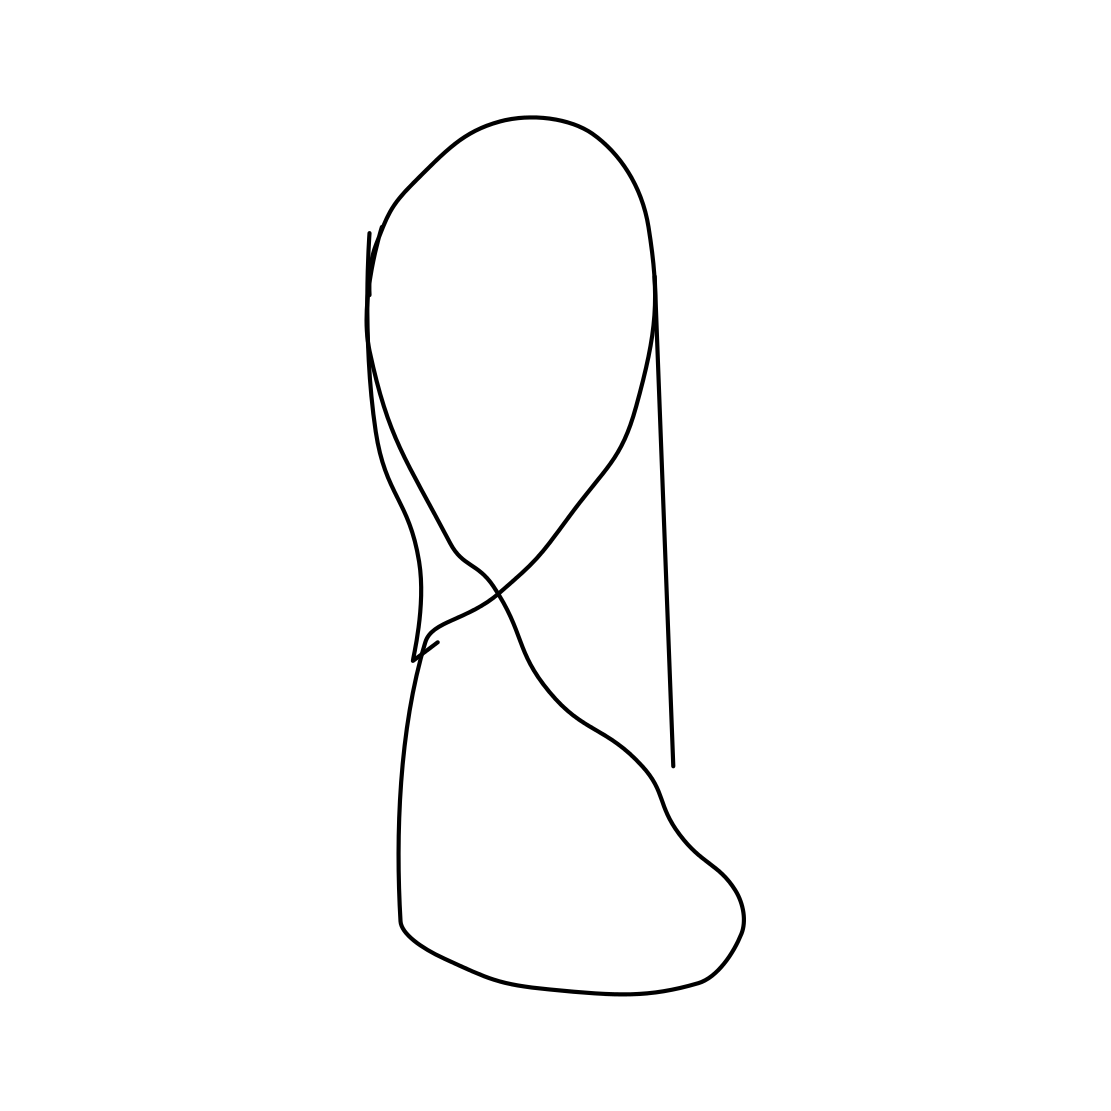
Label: hourglass